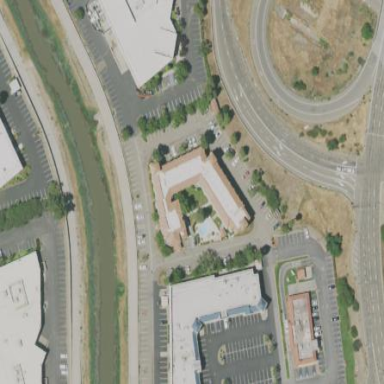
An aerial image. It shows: Hotel building.